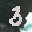
Label: 3